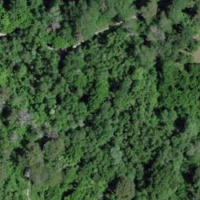
EUNIS habitat code: 44
Species observed at this site:
Cephalanthera damasonium